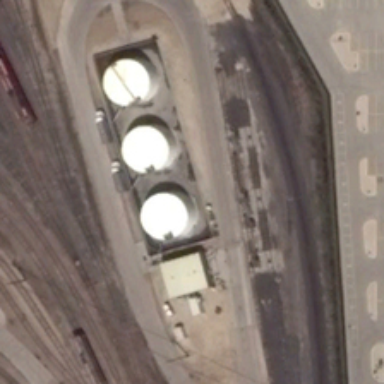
There are three large storage tanks .